【题型】解答题　【知识点】解析几何　【难度】medium
如图，解决以下问题：
\vspace{0.5em}
\noindent
(1) 设椭圆 \(C_1: \frac{x^2}{a^2} - \frac{y^2}{b^2} = 1\) 与双曲线 \(C_2: 9x^2 - \frac{9y^2}{8} = 1\) 有相同的焦点 \(F_1\)、\(F_2\)，\(M\) 是椭圆 \(C_1\) 与双曲线 \(C_2\) 的公共点，且 \(\triangle MF_1F_2\) 的周长为 6，求椭圆 \(C_1\) 的周长；
\vspace{0.5em}
\noindent
(2) 我们把具有公共焦点、公共对称轴的两段圆锥曲线弧合成的封闭曲线称为“盾圆”。如图，已知“盾圆 \(D\)”的方程为 \(y^2 = \begin{cases} -4x(3 \leq x < 0) \\ 12(x-4)(3 \leq x < 4) \end{cases}\)，设“盾圆 \(D\)”上的任意一点 \(M\) 到 \(F(1,0)\) 的距离为 \(d_1\)，\(M\) 到直线 \(l: x = 3\) 的距离为 \(d_2\)，求证：\(d_1 + d_2\) 为定值；
\vspace{0.5em}
\noindent
(3) 由抛物线弧 \(E_1: y^2 = 4x(0 \leq x \leq \frac{2}{3})\) 与第 (1) 小题椭圆弧 \(E_2: \frac{x^2}{a^2} + \frac{y^2}{b^2} = 1(\frac{2}{3} \leq x \leq a)\) 所合成的封闭曲线为“盾圆 \(E\)”，设“盾圆 \(E\)”上的两点 \(A\)、\(B\) 关于 \(x\) 轴对称，\(O\) 为坐标原点，试求 \(\triangle OAB\) 面积的最大值。

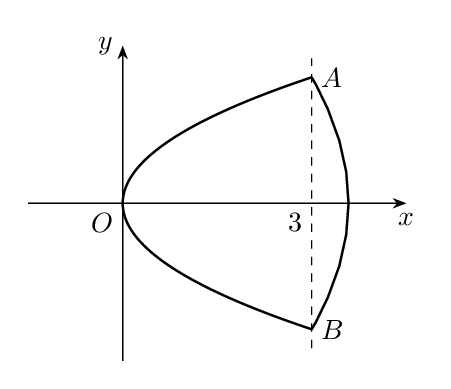
【解答】
\pagestyle{empty}
\noindent
【详解】
(1) \(C_2: 9x^2 - \frac{9y^2}{8} = 1\) 化为标准方程为：\(\frac{x^2}{\frac{1}{9}} - \frac{y^2}{\frac{8}{9}} = 1\)，
则 \(a^2 = b^2 = \frac{1}{9}\)，\(c^2 = \frac{1}{9} + \frac{8}{9} = 1\)，即 \(c = 1\)。
由椭圆定义可知：\(|MF_1| + |MF_2| = 2a\)，\(|F_1F_2| = 2c = 2\)，
故 \(2a + 2c = 2a + 2 = 6\)，解得：\(a = 2\)，故 \(b^2 = 3\)。
故椭圆 \(C_1\) 的方程为 \(\frac{x^2}{4} + \frac{y^2}{3} = 1\)。
---
(2) 当 \(M\) 在 \(y^2 = 4x\) 上时，此时 \(F(1,0)\) 为其焦点坐标，设其准线方程为 \(x = -1\)，
设 \(M(m,n)\)，\(0 \leq m \leq 3\)，则 \(d_1 = m + 1\)，\(d_2 = 3 - m\)，
故 \(d_1 + d_2 = m + 1 + 3 - m = 4\)。
当 \(M\) 在 \(y^2 = -12(x - 4)\) 上时，
因为 \(y^2 = -12x\) 的焦点坐标为 \((-3,0)\)，准线方程为 \(x = 3\)，
故 \(y^2 = -12(x - 4)\) 的焦点坐标为 \((1,0)\)，准线方程为 \(x = 7\)。
设 \(M(m,n)\)，\(3 < m \leq 4\)，则 \(d_1 = 7 - m\)，\(d_2 = m - 3\)，
故 \(d_1 + d_2 = 7 - m + m - 3 = 4\)。
综上：\(d_1 + d_2\) 为定值 4。
\noindent
(3) \(y^2 = 4x\left(0 \leq x \leq \frac{2}{3}\right)\) 与 \(\frac{x^2}{4} + \frac{y^2}{3} = 1\left(\frac{2}{3} \leq x \leq 2\right)\) 所合成的封闭曲线为“盾圆 \(E\)”，其关于 \(x\) 轴对称。
当点 \(A\)、\(B\) 在 \(y^2 = 4x\left(0 \leq x \leq \frac{2}{3}\right)\) 上时，设 \(A\left(\frac{m^2}{4}, m\right)\)，\(B\left(\frac{m^2}{4}, -m\right)\)，故 \(\frac{m^2}{4} \in \left[0, \frac{2}{3}\right]\)，
则 \(m^2 \in \left[0, \frac{8}{3}\right]\)，解得：\(m \in \left[-\frac{2\sqrt{6}}{3}, \frac{2\sqrt{6}}{3}\right]\)，
\[
S_{\triangle OAB} = \frac{1}{2}|AB| \cdot \frac{m^2}{4} = \frac{m^3}{4},
\]
因为 \(y = \frac{m^3}{4}\) 单调递增，
故当 \(m = \frac{2\sqrt{6}}{3}\) 时，\(S_{\triangle OAB}\) 取得最大值，最大值为 \(\frac{4\sqrt{6}}{9}\)。
---
当点 \(A\)、\(B\) 在 \(\frac{x^2}{4} + \frac{y^2}{3} = 1\left(\frac{2}{3} \leq x \leq 2\right)\) 上时，
设 \(A(2\cos\theta, \sqrt{3}\sin\theta)\)，\(B(2\cos\theta, -\sqrt{3}\sin\theta)\)，\(\frac{2}{3} \leq 2\cos\theta \leq 2\)，则 \(\frac{1}{3} \leq \cos\theta \leq 1\)，
则
\[
S_{\triangle OAB} = \frac{1}{2}|AB| \cdot 2\cos\theta = 2\sqrt{3}|\sin\theta\cos\theta| = \sqrt{3}|\sin 2\theta|,
\]
当 \(\cos\theta = \frac{\sqrt{2}}{2}\)，即 \(\theta = \frac{\pi}{4}\) 时，\(S_{\triangle OAB} = \sqrt{3}|\sin 2\theta|\) 取得最大值，最大值为 \(\sqrt{3}\)。
因为 \(\sqrt{3} > \frac{4\sqrt{6}}{9}\)，故 \(\triangle OAB\) 面积的最大值为 \(\sqrt{3}\)。
\end{document}